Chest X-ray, PA view. Patient: 21 years old, sex F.
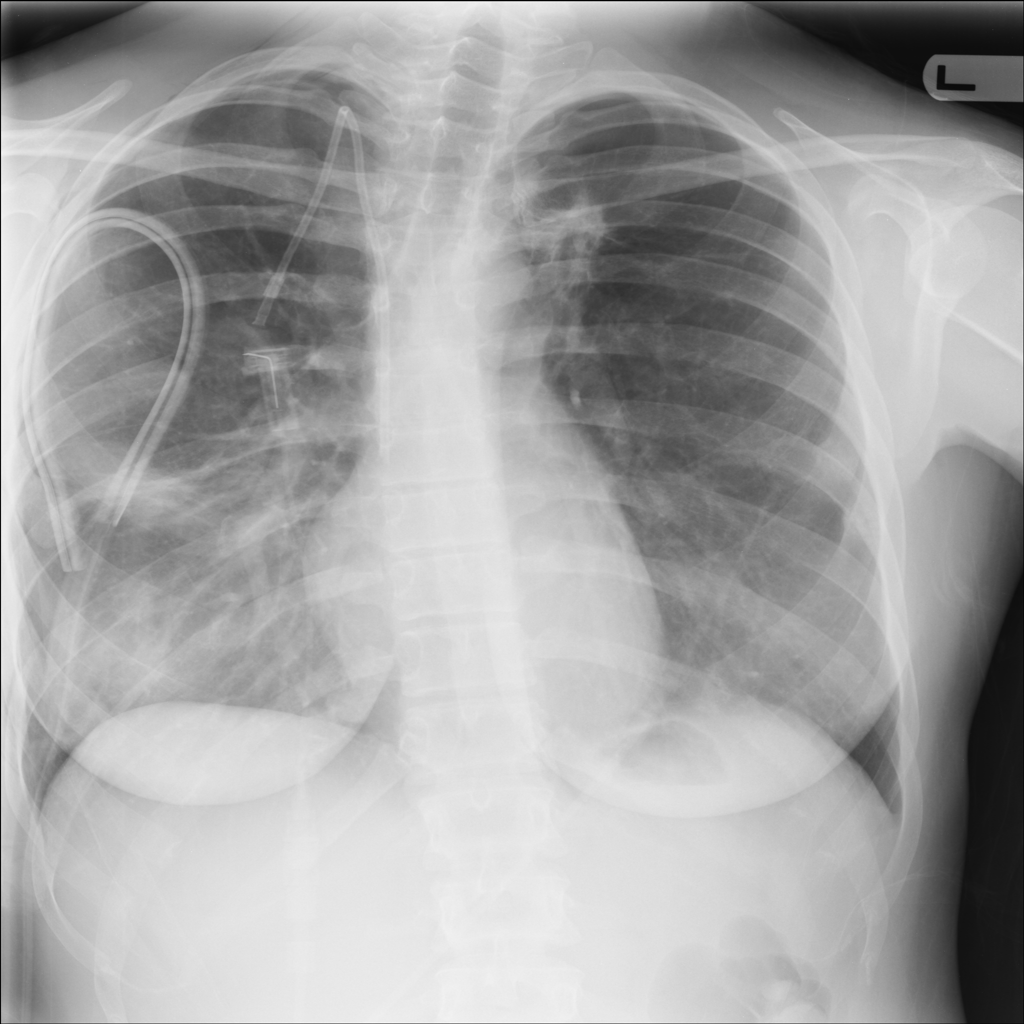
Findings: No Finding